Current action and preconditions to check: trajectory_clear

Your task: For each precondition in the list above, predict whether it will hold at this action.

Consider the current scene as observed from the mobile robot's camera, and analyze the predicted future states of all dynamic agents (e.g., people, animals, vehicles, or any moving entities) within the NEXT SECOND.

IMPORTANT: Only answer "very likely" if you are absolutely certain—based on strong, clear evidence—that a dynamic agent will violate the precondition in the predicted future state. Do NOT answer "very likely" for unlikely, ambiguous, or low-probability risks.

Ask yourself for each precondition: Is there a high probability, with clear and convincing evidence, that the predicted future states of any dynamic agent will interfere with the predicted future state of the currently executing action within the NEXT SECOND, causing that precondition to fail?

Assess the risk level based on these predictions. Use "likely" or "very likely" if motions create a clear risk of interference.

Use "neutral" or "improbable" if agents are nearby but their predicted paths are clearly diverging or non-conflicting.

Failure Risk Categories: "very improbable", "improbable", "neutral", "likely", "very likely"

Answer Format: Output ONLY the probability_of_failure value from these categories: "very improbable", "improbable", "neutral", "likely", "very likely"

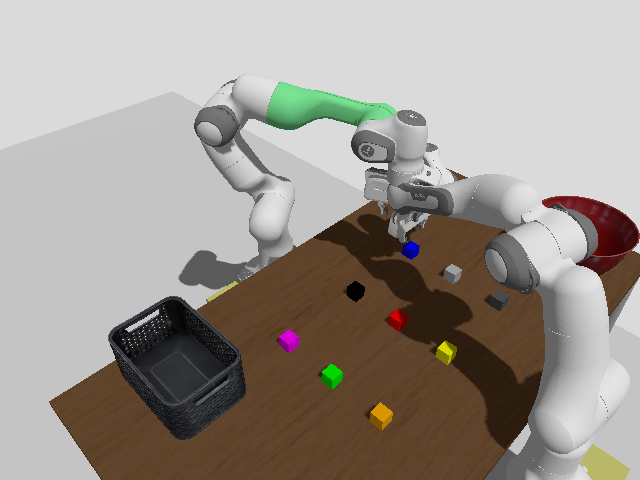

Answer: neutral